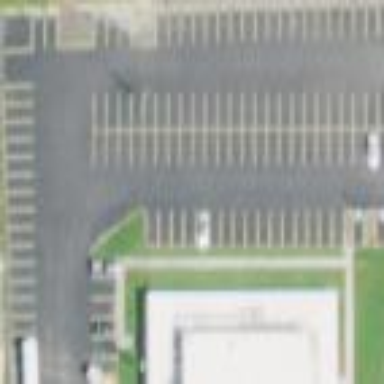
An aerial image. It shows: Parking area.